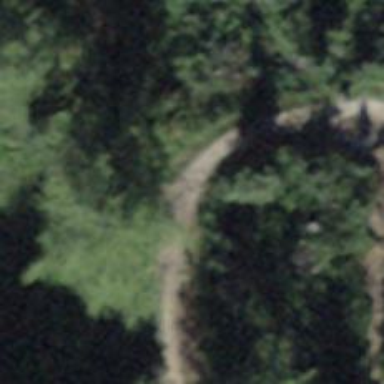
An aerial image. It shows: Ground path with excellent trail visibility.